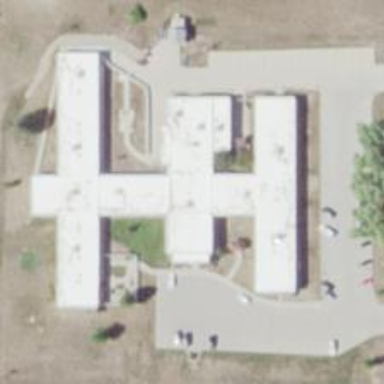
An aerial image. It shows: Nursing home.